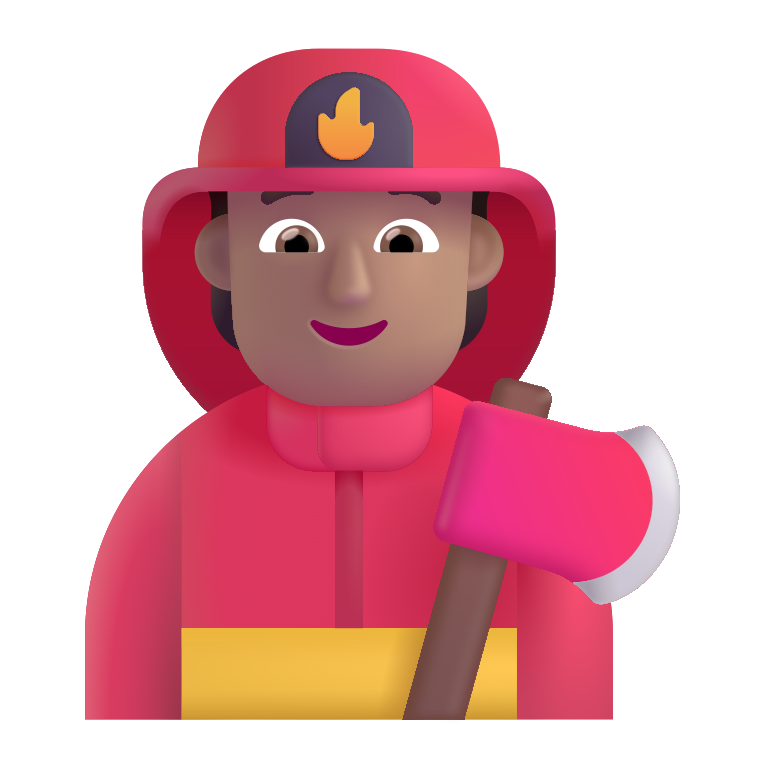
firefighter color